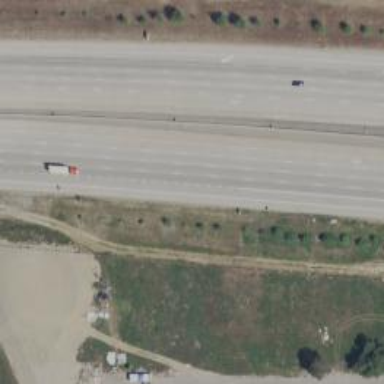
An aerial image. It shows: Motorway junction.